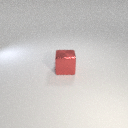
large red metal cube